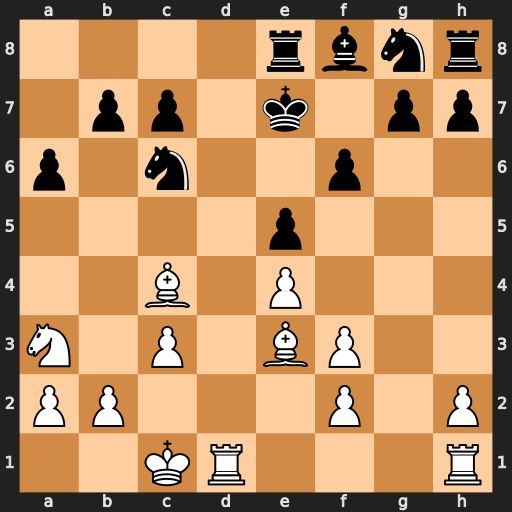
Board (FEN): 4rbnr/1pp1k1pp/p1n2p2/4p3/2B1P3/N1P1BP2/PP3P1P/2KR3R
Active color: w
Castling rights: -
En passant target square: -
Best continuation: Bc5#